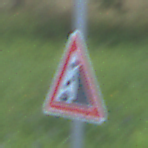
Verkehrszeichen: SteinschlagRechts
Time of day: MorningAfternoon
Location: Outdoor (Nature)
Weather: PartlyCloudy
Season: NotSpecified
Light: Natural